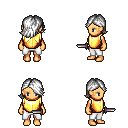
a pixel art fantasy rpg character, female body template, human, tanned skin, gold chest armor, white pants, white swoop hairstyle, dagger, four views (front, back, left, right), 2x2 character sprite sheet, small pixel art, hard edges, no anti-aliasing